Question: I'm working on a decoder for part of a larger project. I have two counters that act as input to this module. One of them counts 0 - 15, and another one increments once when the first counter reaches 15. Depending on the value of the counters, the decoder outputs a different value. Usually it's either 0, 1, or -1, but occasionally it has to be 0.707 or -0.707 and we are using fixed point numbers temporarily to deal with that.
The issue I'm having is that with my test code, I can't get my output to be assigned as soon as the counters start running. I have reduced my simulation code to a very simple test where I trigger the reset on and off really quick, then assign the first counter to be 1, then the second counter to be 1, which should make the decoder assign 1 to the output. It's stuck outputting 'XXXXXX'.
Prior to this, I had a long list of 'else if' statements performing the assignments, and I had the same error.
I'm positive the error is really simple, but I just haven't been able to see it.
Verilog Code:
'''
'timescale 1ns / 1ps
module Decoder_W
(
input clk,
input rst,
input [31:0] counter,
input [31:0] stage_counter,
output reg [31:0] out_W
);
always @ (posedge(clk))
begin
if (rst == 1)
out_W <= 0;
else if (stage_counter == 32'd1)
begin
case (counter)
32'd0: out_W <= 1;
32'd1: out_W <= -1;
32'd2: out_W <= 1;
32'd3: out_W <= -1;
32'd4: out_W <= 1;
32'd5: out_W <= -1;
32'd6: out_W <= 1;
32'd7: out_W <= -1;
32'd8: out_W <= 0;
32'd9: out_W <= 0;
32'd10: out_W <= 0;
32'd11: out_W <= 0;
32'd12: out_W <= 0;
32'd13: out_W <= 0;
32'd14: out_W <= 0;
32'd15: out_W <= 0;
default out_W <= 0;
endcase
end
else if (stage_counter == 32'd2)
begin
case (counter)
32'd0: out_W <= 1;
32'd1: out_W <= 0;
32'd2: out_W <= -1;
32'd3: out_W <= 0;
32'd4: out_W <= 1;
32'd5: out_W <= 0;
32'd6: out_W <= -1;
32'd7: out_W <= 0;
32'd8: out_W <= 0;
32'd9: out_W <= -1;
32'd10: out_W <= 0;
32'd11: out_W <= 1;
32'd12: out_W <= 0;
32'd13: out_W <= -1;
32'd14: out_W <= 0;
32'd15: out_W <= 1;
default out_W <= 0;
endcase
end
else if (stage_counter == 32'd3)
begin
case (counter)
32'd0: out_W <= 1;
32'd1: out_W <= 0;
32'd2: out_W <= 0;
32'd3: out_W <= 32'b11111111111111111110100101100000;
32'd4: out_W <= -1;
32'd5: out_W <= 32'b11111111111111111110100101100000;
32'd6: out_W <= 0;
32'd7: out_W <= 32'b00000000000000000001011010100000;
32'd8: out_W <= 0;
32'd9: out_W <= 32'b11111111111111111110100101100000;
32'd10: out_W <= -1;
32'd11: out_W <= 32'b11111111111111111110100101100000;
32'd12: out_W <= 0;
32'd13: out_W <= 32'b00000000000000000001011010100000;
32'd14: out_W <= 1;
32'd15: out_W <= 32'b00000000000000000001011010100000;
default out_W <= 0;
endcase
end
else
out_W <= 0;
end
endmodule
'''
Testbench:
'''
'timescale 1ns / 1ps
module testbench;
reg clk = 0;
reg rst = 0;
reg [31:0] counter = 0;
reg [31:0] stage_counter = 0;
wire [31:0] out_W = 0;
Decoder_W test
(
.clk(clk),
.rst(rst),
.counter(counter),
.stage_counter(stage_counter),
.out_W(out_W)
);
integer i = 0;
always #5 clk = ~clk;
initial
begin
#10 rst = 0;
#10 rst = 1;
#10 rst = 0;
#10 stage_counter = 1;
#10 counter = 0;
#10 counter = 1;
#30
$finish;
end
endmodule
'''
Simulation Output:

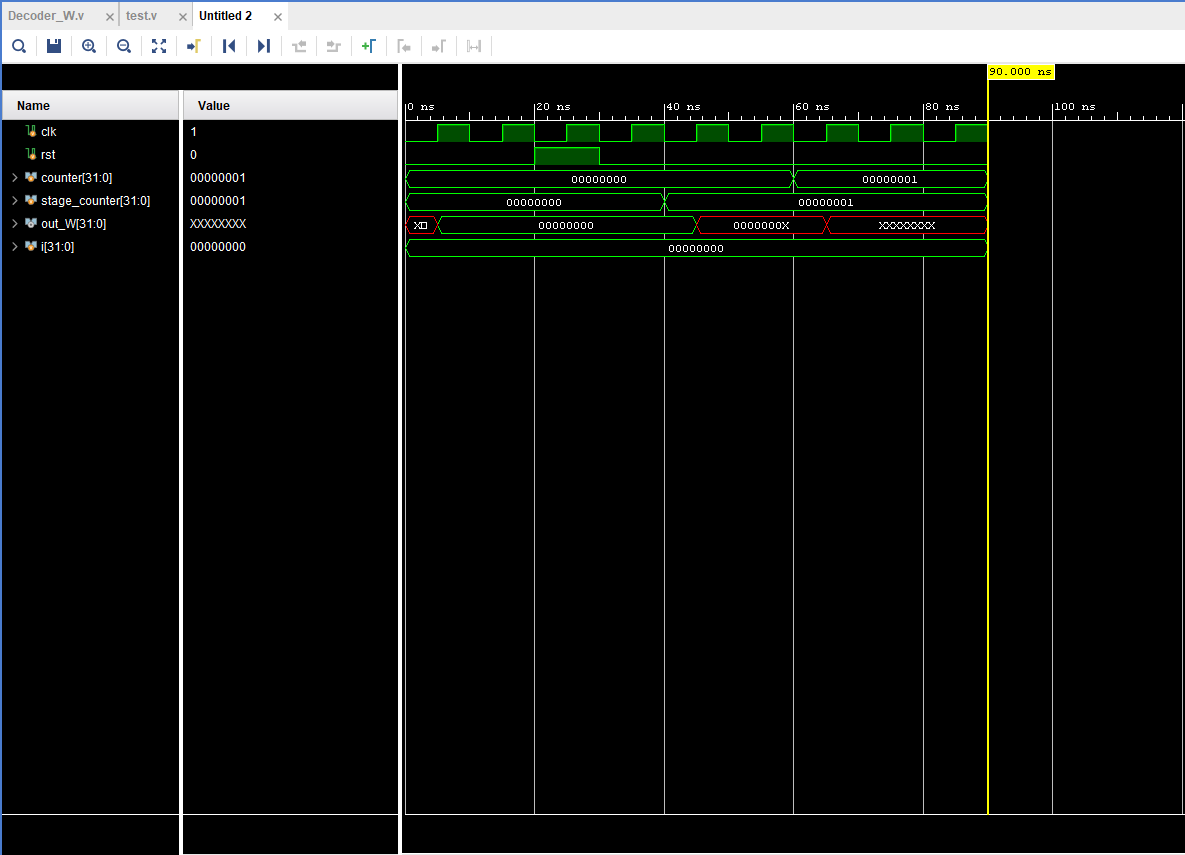
Answer: You get X on your output because of contention. 'out_W' in the testbench has 2 drivers: the 'wire', which is continually driving 0, and the 'Decoder_W' module, which drives 1 then 'hffff_ffff.
To fix it, don't assign a value to the 'wire'. Change:
'''
wire [31:0] out_W = 0;
'''
to:
'''
wire [31:0] out_W;
'''